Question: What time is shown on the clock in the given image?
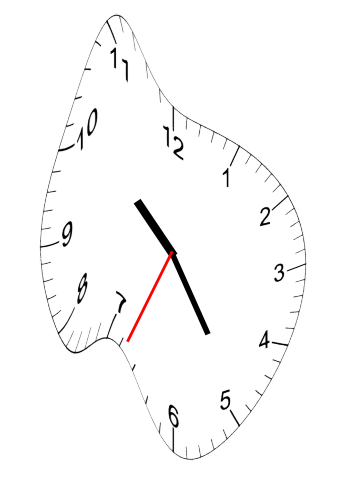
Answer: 10:24:34